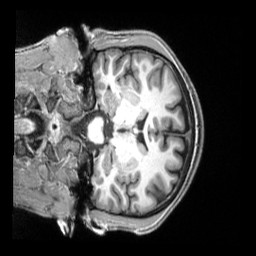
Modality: T1w
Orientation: coronal
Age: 30
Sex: male
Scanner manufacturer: siemens
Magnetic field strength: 3 T
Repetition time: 2.3 s
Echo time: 0.00229 s